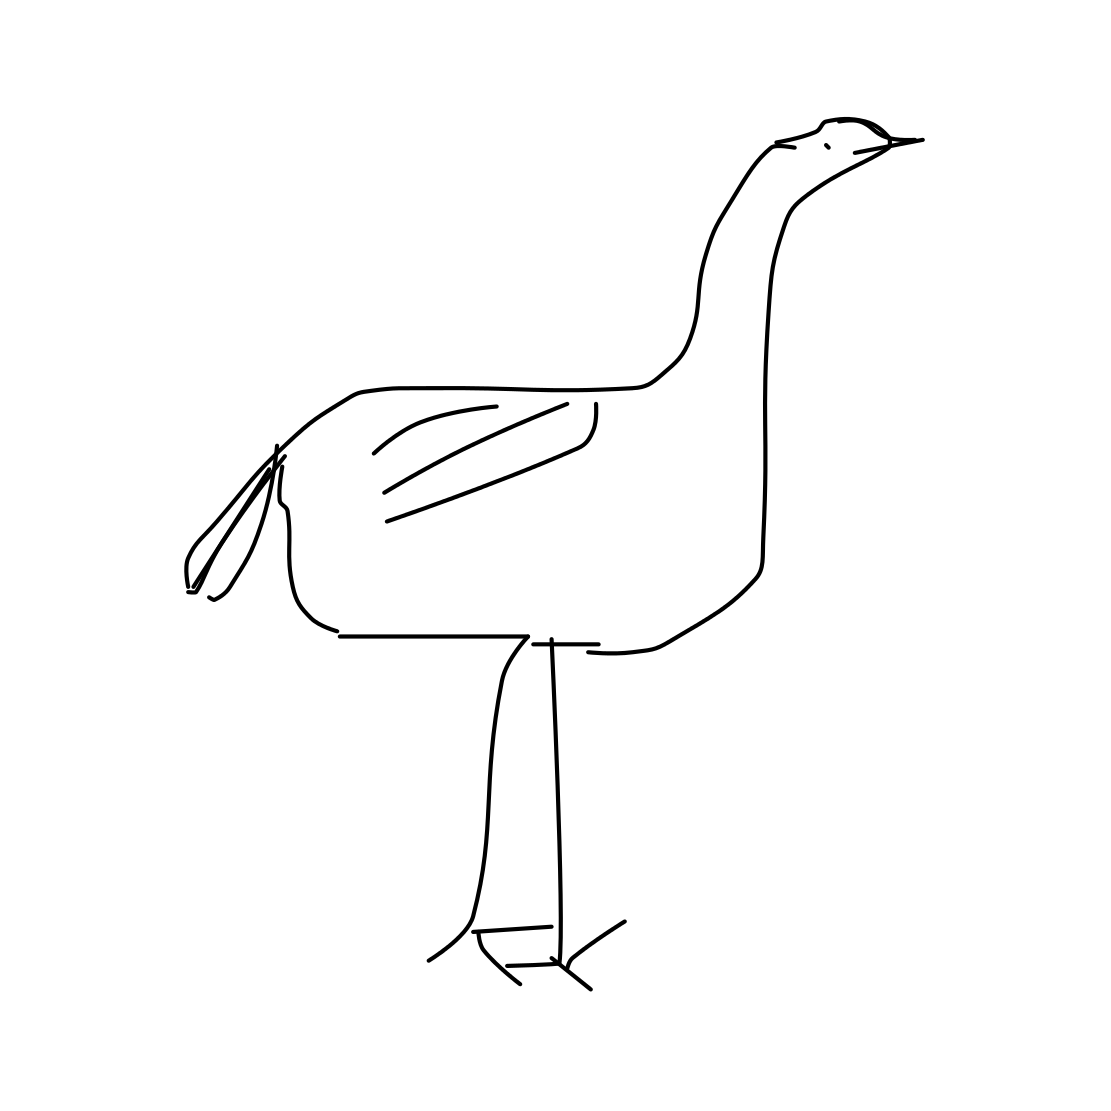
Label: standing bird